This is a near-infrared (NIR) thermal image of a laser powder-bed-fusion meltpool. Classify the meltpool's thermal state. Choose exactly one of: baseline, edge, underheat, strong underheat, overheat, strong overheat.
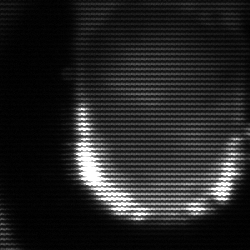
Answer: baseline